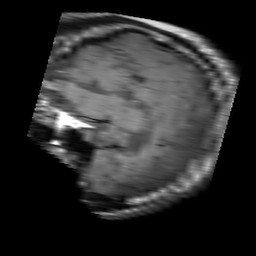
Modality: T1w
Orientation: sagittal
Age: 57
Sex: male
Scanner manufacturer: philips
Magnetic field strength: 3 T
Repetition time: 0.5639 s
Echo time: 0.01 s